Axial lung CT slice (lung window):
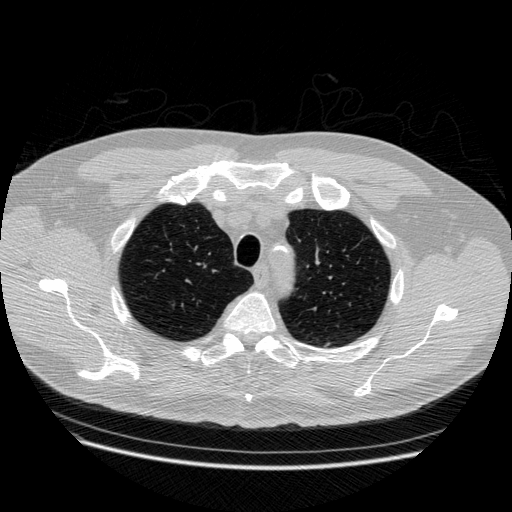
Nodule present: no